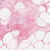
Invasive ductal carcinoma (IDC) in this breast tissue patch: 0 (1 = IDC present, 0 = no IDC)